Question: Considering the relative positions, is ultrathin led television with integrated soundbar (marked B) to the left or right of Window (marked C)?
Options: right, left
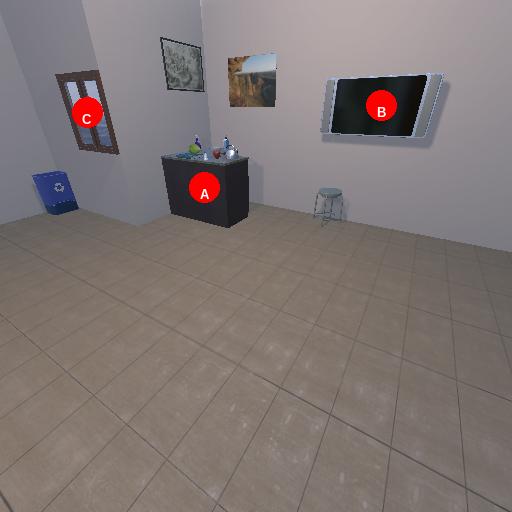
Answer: right